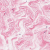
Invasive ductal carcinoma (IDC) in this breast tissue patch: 0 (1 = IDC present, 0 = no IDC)